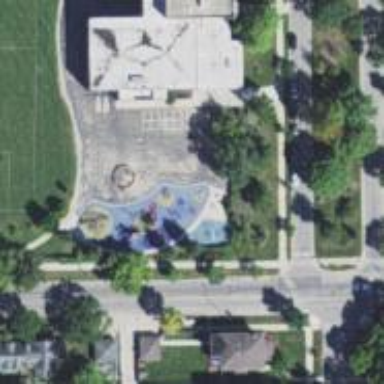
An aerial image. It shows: Playground featuring roundabout.